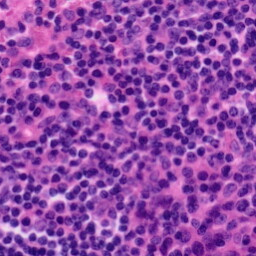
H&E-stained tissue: Tonsil